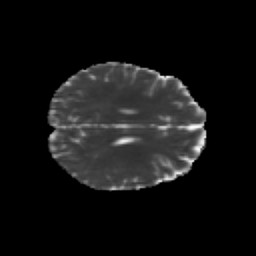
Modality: MD
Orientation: axial
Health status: healthy
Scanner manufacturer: siemens
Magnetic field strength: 3 T
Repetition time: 10 s
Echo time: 0.092 s